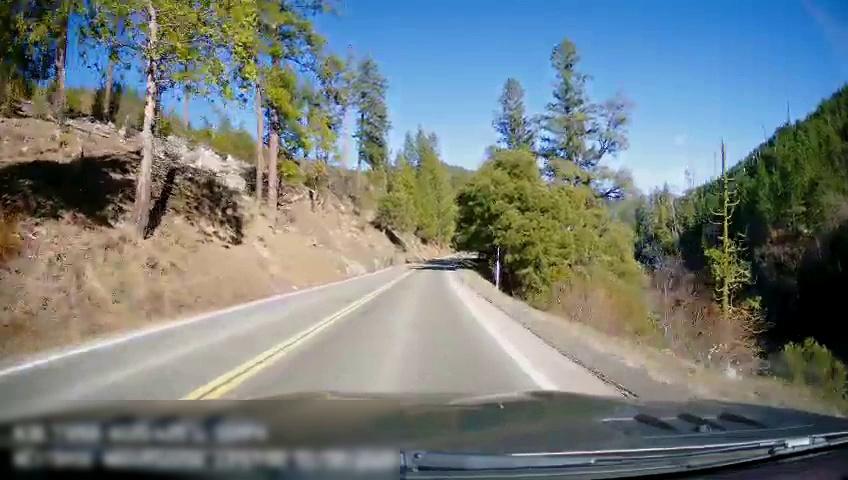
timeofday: Day
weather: Sunny
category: Drivable Space
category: Drivable Space
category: Lanes | Opposite Lane
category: Lanes | Current Lane
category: Lanes | Opposite Lane
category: Lanes | Current Lane